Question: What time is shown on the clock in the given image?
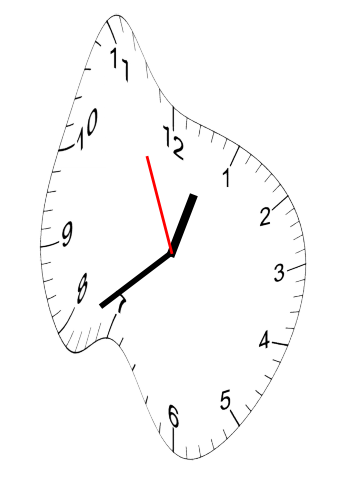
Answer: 12:38:56